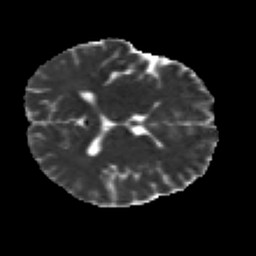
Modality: MD
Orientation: axial
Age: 33
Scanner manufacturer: siemens
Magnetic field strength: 3 T
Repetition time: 2.2 s
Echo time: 0.084 s